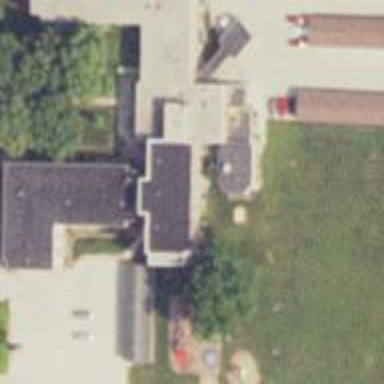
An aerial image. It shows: Nursing home.